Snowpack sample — Loveland Pass, Silver Plume, Colorado, USA (2/11/26, 12:00 PM MST)
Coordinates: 39.663, -105.886
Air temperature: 35 °F
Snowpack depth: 82 cm
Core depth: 10 cm
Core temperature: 17.6 °F
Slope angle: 13°, slope face: 12°
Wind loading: high
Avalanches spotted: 1
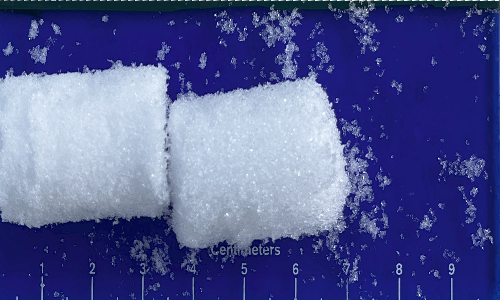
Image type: core
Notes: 1 small avalanche spotted on the north side of the bowl, lots of wind loading